Interaction volume radius: 5 \u00c5
Interaction volume height: 10 \u00c5
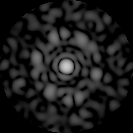
Disorder parameter: 0.8669